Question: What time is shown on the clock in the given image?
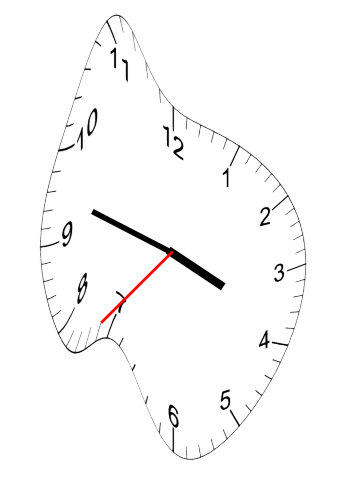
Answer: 03:47:37